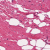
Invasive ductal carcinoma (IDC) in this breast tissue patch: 0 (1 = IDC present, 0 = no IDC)